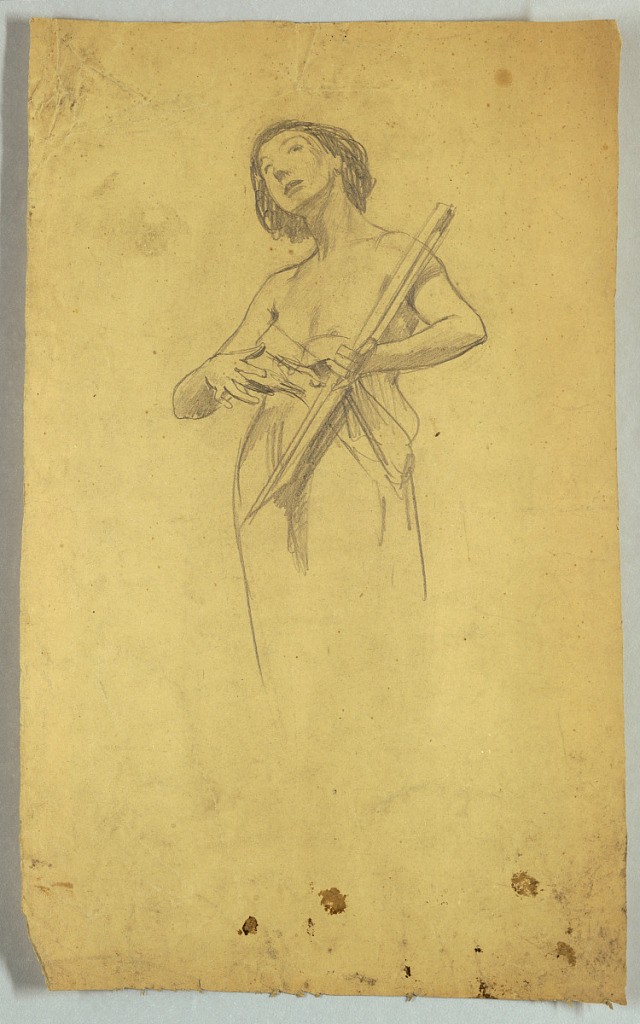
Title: Study of Standing Female Figure
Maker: Louis Schaettle, American, 1867–1917
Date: ca. 1900
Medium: Graphite on light brown paper
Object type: Drawing
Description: Standing female figure, partially draped from the waist down, holding a board in her left arm. Head tilted toward left and looking upward.